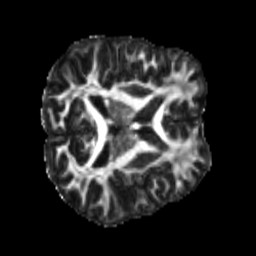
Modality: FA
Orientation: axial
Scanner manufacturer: siemens
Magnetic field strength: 3 T
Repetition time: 4 s
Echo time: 0.0594 s